Алиса — космонавт, она живет на космической станции. Космическая станция представляет собой гигантское колесо радиуса $R$, которое вращается вокруг своей оси, тем самым создавая для космонавтов искусственную гравитацию. Космонавты живут на внутренней стороне обода колеса. Силой гравитационного притяжения космической станции и кривизной пола можно пренебречь.
С какой циклической частотой $\omega_{ss}$ должна вращаться станция, чтобы космонавты испытывали такое же ускорение свободного падения $g_E$, как на поверхности Земли? Алиса поспорила со своим другом — космонавтом Бобом. Боб не верит в то, что они действительно живут на космической станции и утверждает, что они находятся на Земле. Алиса хочет с помощью физики доказать Бобу, что они живут на вращающейся космической станции. Для этого она прикрепила груз массы $m$ к пружине с жёсткостью $k$ и заставила её колебаться. Груз колеблется только в вертикальном направлении и не может перемещаться в горизонтальном направлении.
Полагая, что ускорение свободного падения на Земле постоянно и равно $g_E$, чему будет равна циклическая частота колебаний $\omega_E$, измеренная человеком на Земле?
Какую циклическую частоту $\omega$ измерит Алиса на космической станции? Алиса считает, что ее опыт доказывает, что они находятся на вращающейся космической станции. Боб по-прежнему сомневается. Он утверждает, что если принять во внимание изменение силы притяжения по мере поднятия над поверхностью Земли, получится то же самое. В дальнейших заданиях мы изучим вопрос, прав ли Боб.
Получите выражение для ускорения свободного падения $g_E(h)$ для небольших высот $h$ над поверхностью Земли и вычислите циклическую частоту колебаний $\tilde{\omega}_E$ колеблющегося груза (достаточно использовать линейное приближение). Обозначьте радиус Земли за $R_E$. Вращением Земли можно пренебречь. Разумеется, для данной космической станции Алиса обнаружила, что пружинный маятник колеблется с той частотой, которую предсказал Боб.
Для какого радиуса космической станции $R$ частота колебаний $\omega$ совпадает с частотой колебаний $\tilde{\omega}_E$ на поверхности Земли? Выразите свой ответ через $R_E$. Раздраженная упрямством Боба, Алиса решила провести эксперимент, чтобы доказать свою точку зрения. Для этого она залезла на башню высотой $H$ от пола и уронила груз. Этот эксперимент можно рассматривать во вращающейся системе координат, а также в инерциальной системе координат. В равномерно вращающейся системе координат на космонавтов действует фиктивная сила $\vec{F}_C$, называемая силой Кориолиса. Сила $\vec{F}_C$, действующая на объект массой $m$, движущийся со скоростью $\vec{v}$ в системе координат, вращающейся с постоянной циклической частотой $\vec{\omega}_{ss}$ определяется выражением: \begin{equation} \vec{F}_C = 2 m \vec{v} \times \vec{\omega}_{ss}. \end{equation} Вы можете использовать это выражение в скалярном виде: \begin{equation} F_C = 2 m v \omega_{ss} \sin \phi, \end{equation} где $\phi$ — угол между скоростью и осью вращения. Сила перпендикулярна как скорости $v$, так и оси вращения. Знак силы определяется правилом правой руки, но в дальнейшем вы можете свободно выбрать его по своему усмотрению.
Вычислите горизонтальную скорость $v_x$ и горизонтальное смещение $d_x$ (относительно пола башни в направлении, перпендикулярном башне) груза в момент времени, когда он ударится о пол. Можете считать, что высота $H$ башни мала, так что ускорение, измеренное космонавтами, постоянно во время падения. Также вы можете считать, что $d_x \ll H$. Для получения хороших результатов Алиса решила провести этот опыт, используя гораздо более высокую башню, чем раньше. К её удивлению, масса упала на пол около основания башни, т.е. $d_x = 0$.
Найдите минимальную высоту башни, для которой может произойти, что $d_x = 0$. Алиса хочет предпринять последнюю попытку убедить Боба. Она хочет использовать свой пружинный маятник, чтобы показать влияние силы Кориолиса. Для этого она переделала установку: прикрепила пружину к кольцу, которое может свободно скользить по горизонтальному стержню вдоль оси $x$ без трения. Сама пружина колеблется в направлении $y$. Стержень параллелен полу и перпендикулярен оси вращения космической станции. Плоскость $xy$ таким образом перпендикулярна оси вращения, а ось $y$ направлена к центру вращения станции.
Алиса потянула груз на расстояние $d$ вниз от положения равновесия $x = 0$, $y=0$, а затем отпустила (рис. 5). Приведите алгебраические выражения для $x(t)$ и $y(t)$. Величину $\omega_{ss} d$ можно считать малой. Можно пренебречь силой Кориолиса для движения вдоль оси $y$. Нарисуйте схематично траекторию ($x(t)$, $y(t)$), отметив все характерные особенности, в частности, амплитуду. Алиса и Боб продолжают спорить.
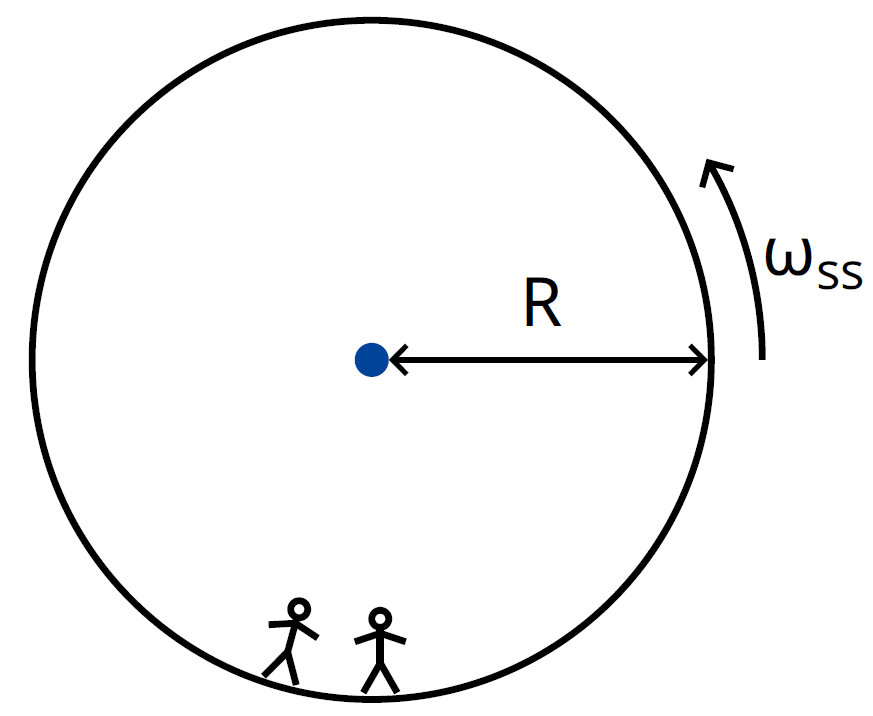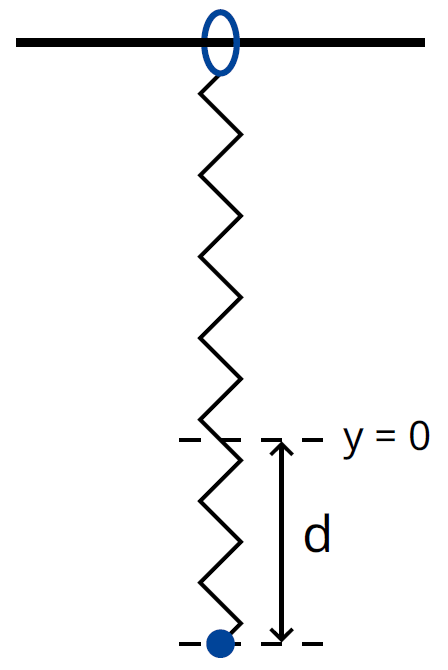
С какой циклической частотой $\omega_{ss}$ должна вращаться станция, чтобы космонавты испытывали такое же ускорение свободного падения $g_E$, как на поверхности Земли?

Полагая, что ускорение свободного падения на Земле постоянно и равно $g_E$, чему будет равна циклическая частота колебаний $\omega_E$, измеренная человеком на Земле?

Какую циклическую частоту $\omega$ измерит Алиса на космической станции?

Получите выражение для ускорения свободного падения $g_E(h)$ для небольших высот $h$ над поверхностью Земли и вычислите циклическую частоту колебаний $\tilde{\omega}_E$ колеблющегося груза (достаточно использовать линейное приближение). Обозначьте радиус Земли за $R_E$. Вращением Земли можно пренебречь.

Для какого радиуса космической станции $R$ частота колебаний $\omega$ совпадает с частотой колебаний $\tilde{\omega}_E$ на поверхности Земли? Выразите свой ответ через $R_E$.

Вычислите горизонтальную скорость $v_x$ и горизонтальное смещение $d_x$ (относительно пола башни в направлении, перпендикулярном башне) груза в момент времени, когда он ударится о пол. Можете считать, что высота $H$ башни мала, так что ускорение, измеренное космонавтами, постоянно во время падения. Также вы можете считать, что $d_x \ll H$.

Найдите минимальную высоту башни, для которой может произойти, что $d_x = 0$.

Алиса потянула груз на расстояние $d$ вниз от положения равновесия $x = 0$, $y=0$, а затем отпустила (рис. 5).  Приведите алгебраические выражения для $x(t)$ и $y(t)$. Величину $\omega_{ss} d$ можно считать малой. Можно пренебречь силой Кориолиса для движения вдоль оси $y$.  Нарисуйте схематично траекторию ($x(t)$, $y(t)$), отметив все характерные особенности, в частности, амплитуду.
Темы:
T, Международные